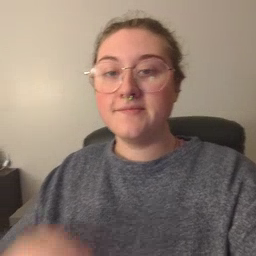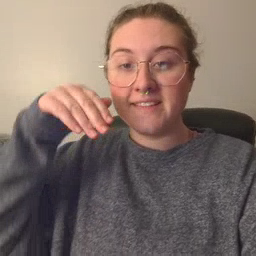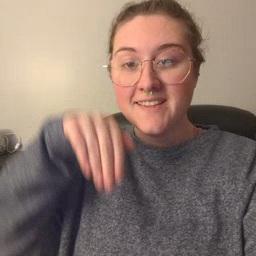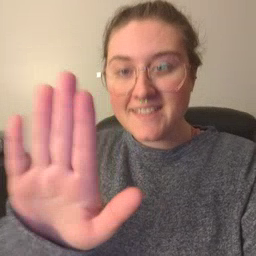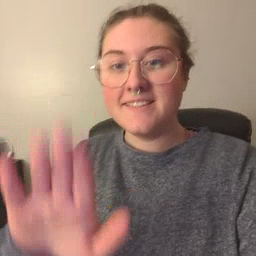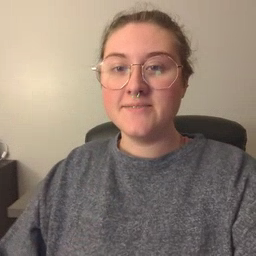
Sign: into